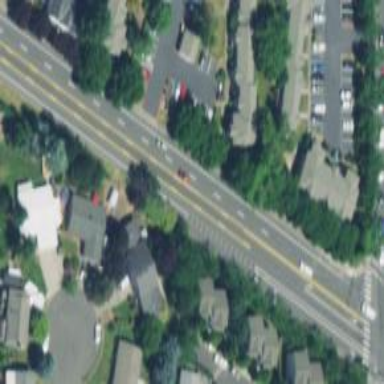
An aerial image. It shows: Secondary road with sidewalk on the left.